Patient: sex M, age 31
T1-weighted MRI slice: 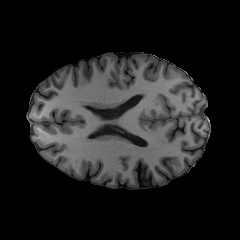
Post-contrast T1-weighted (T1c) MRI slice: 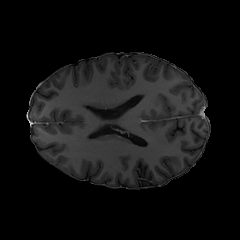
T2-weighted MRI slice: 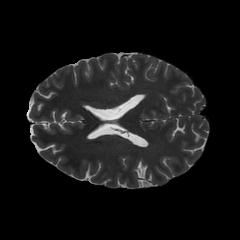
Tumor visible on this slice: no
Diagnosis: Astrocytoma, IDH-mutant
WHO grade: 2